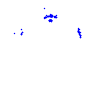
Particle: kaon